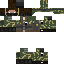
A male human skin with dark skin, wearing brown long hair dressed in a blue hoodie and black pants, featuring a closed mouth.